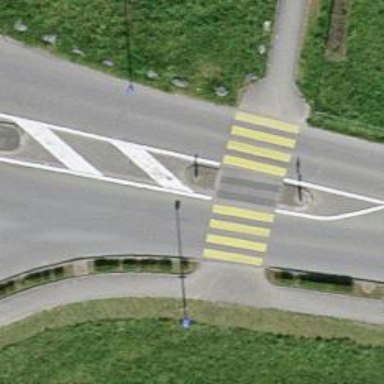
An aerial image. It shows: Asphalt footway with unmarked crossing.